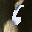
Label: 6